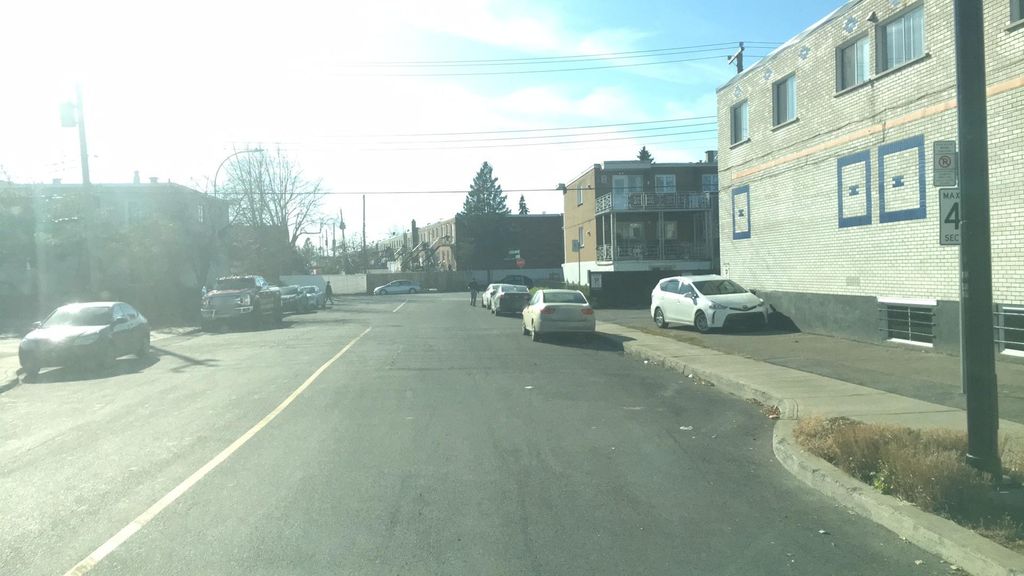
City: montreal